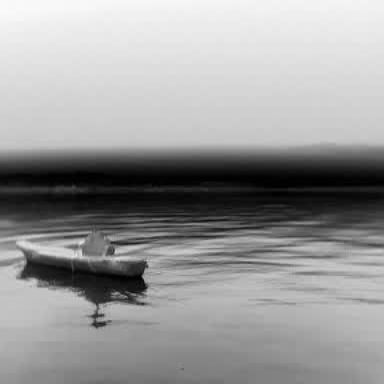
There is a warship in the infrared image.